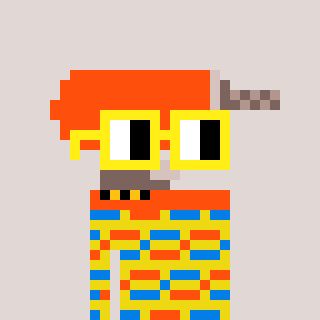
a pixel art character with square yellow glasses, a drill-shaped head and a yellow-colored body on a warm background